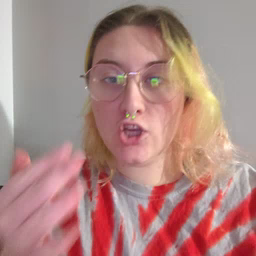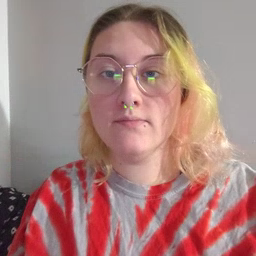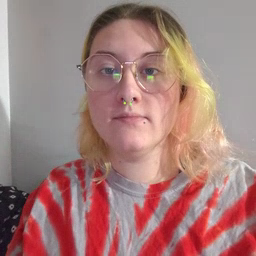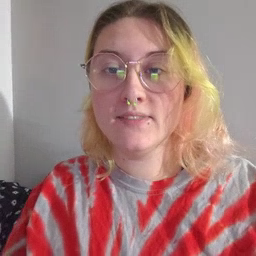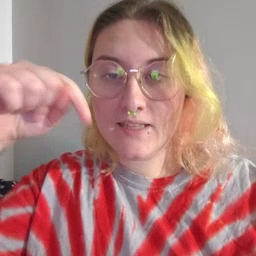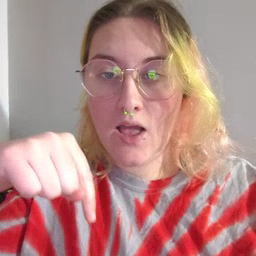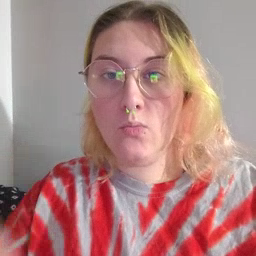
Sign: down